Aerial crown-view tile of a tropical tree (Barro Colorado Island, Panama), acquired 20240918:
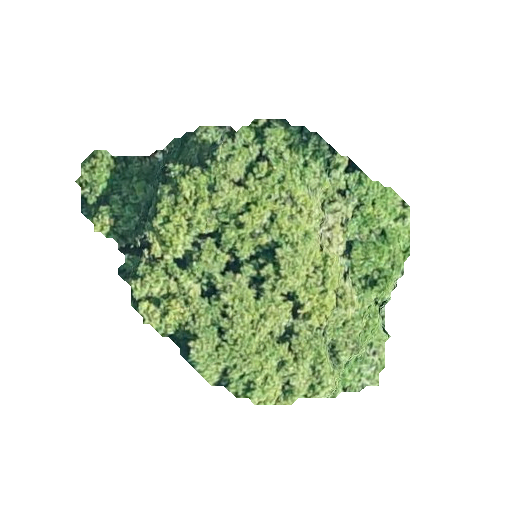
Species: Prioria copaifera
GBIF accepted scientific name: Prioria copaifera
Crown area: 103.558 m²